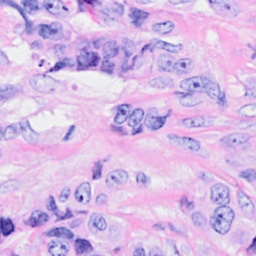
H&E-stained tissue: Breast